Interaction volume radius: 10 \u00c5
Interaction volume height: 15 \u00c5
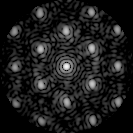
Disorder parameter: 0.2839